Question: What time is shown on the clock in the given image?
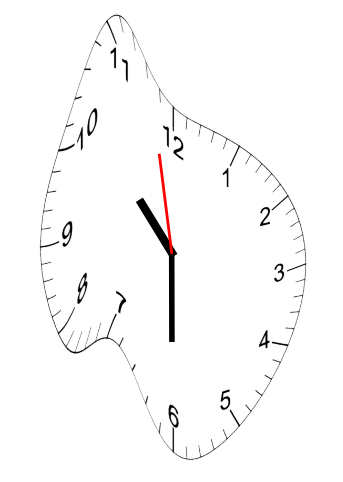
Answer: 10:29:58